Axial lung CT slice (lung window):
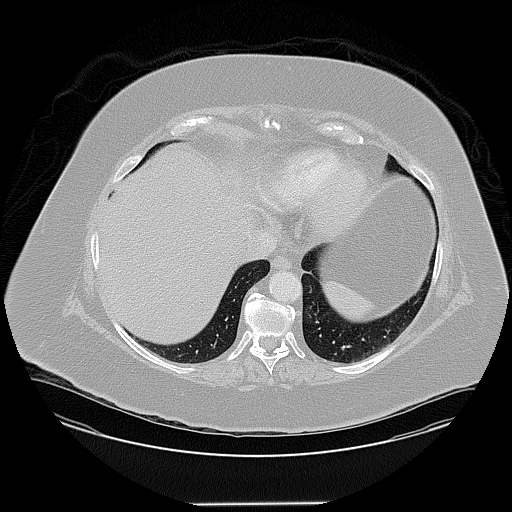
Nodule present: no